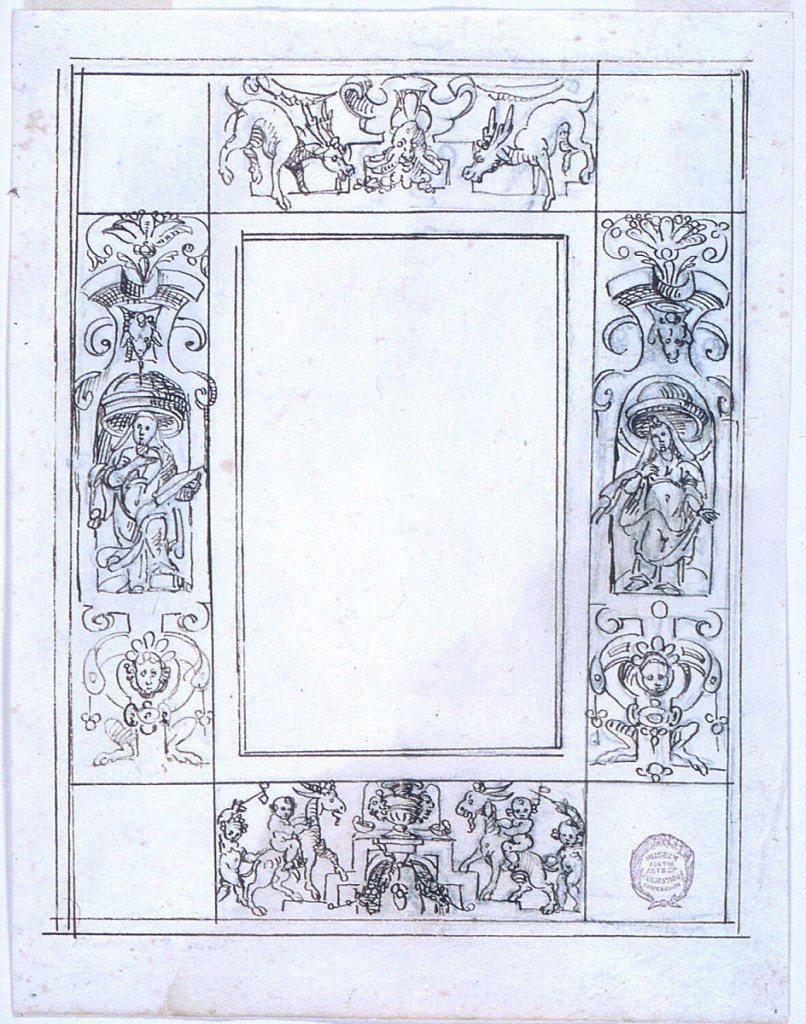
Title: Project: decoration for a panel
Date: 1600–1625
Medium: Pen and ink, charcoal, on paper
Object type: Drawing
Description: This a moulded frame of a vertical oblong. Inside are tangent panels, with empty squares in the outer corners between. In the top section are two stags upon and beside a lath and scroll motif. At the two side panels are figures of women standing in niches below canopies, the niches are constructed as laths, and supported by figures of satyresses. In the lower panel are boys sitting upon goats and climbing podium steps.